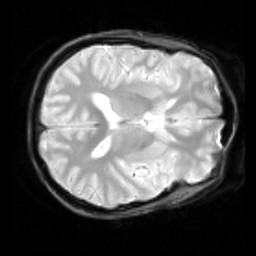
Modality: inplaneT2
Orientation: axial
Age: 24
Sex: female